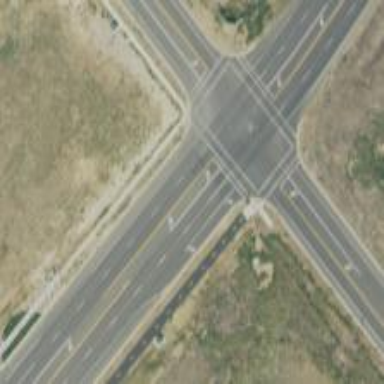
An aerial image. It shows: Marked crossing on the road.